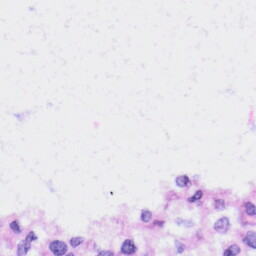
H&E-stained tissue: Liver